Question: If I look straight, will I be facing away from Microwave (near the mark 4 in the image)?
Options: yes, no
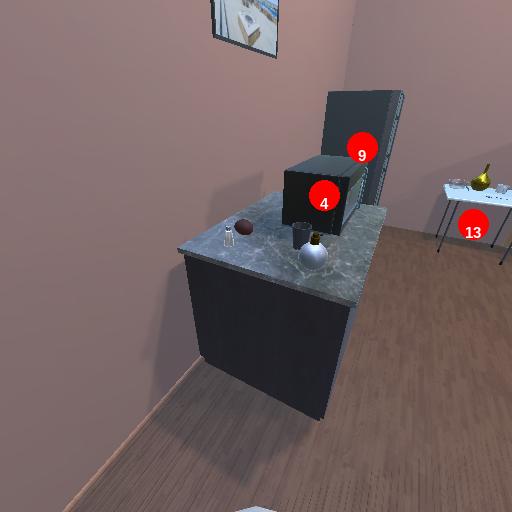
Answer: yes